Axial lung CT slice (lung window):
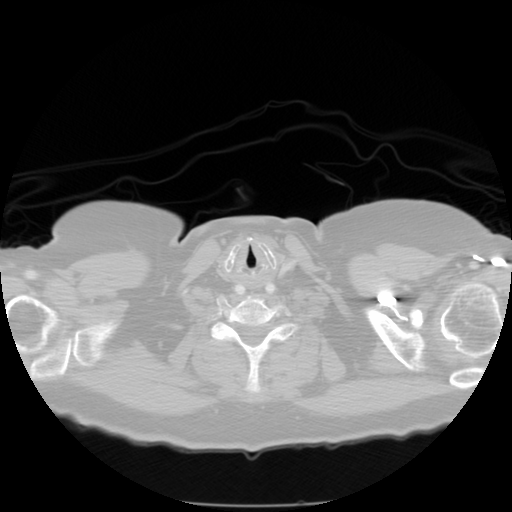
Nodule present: no